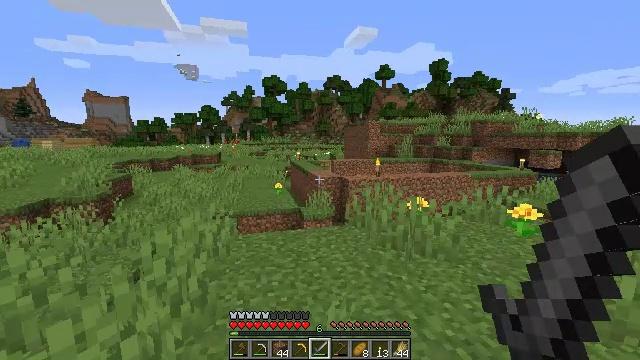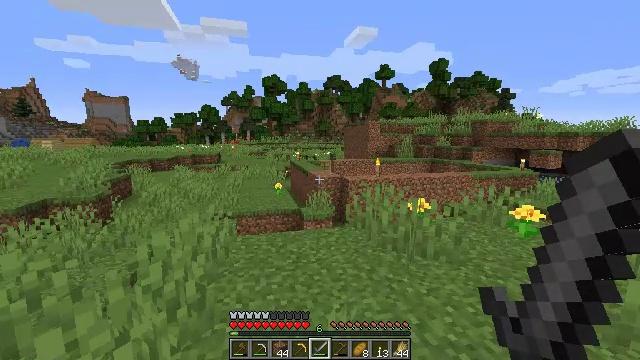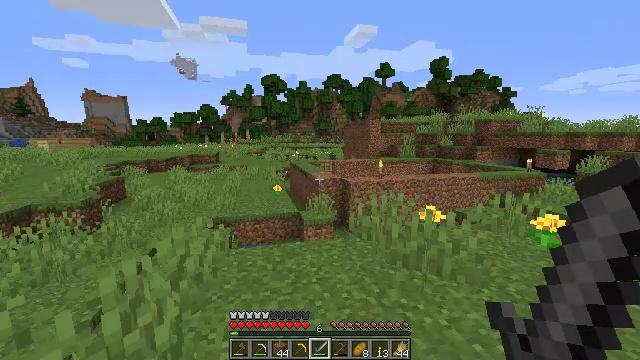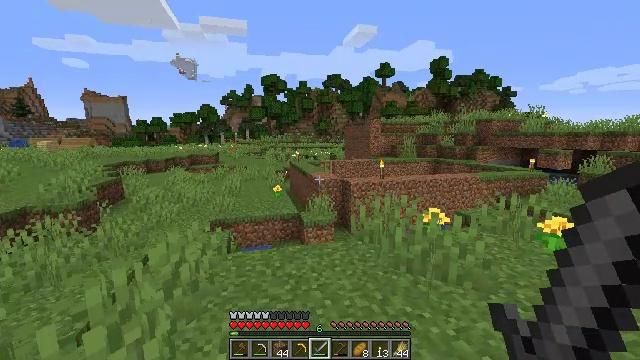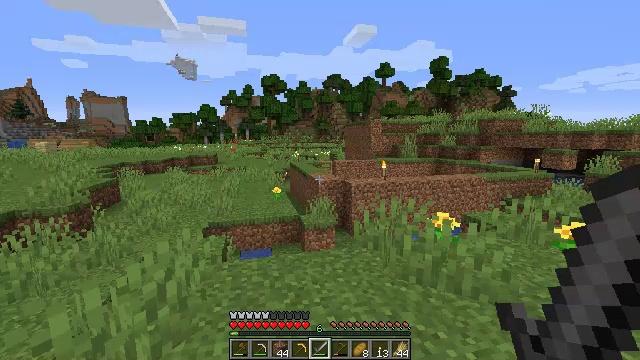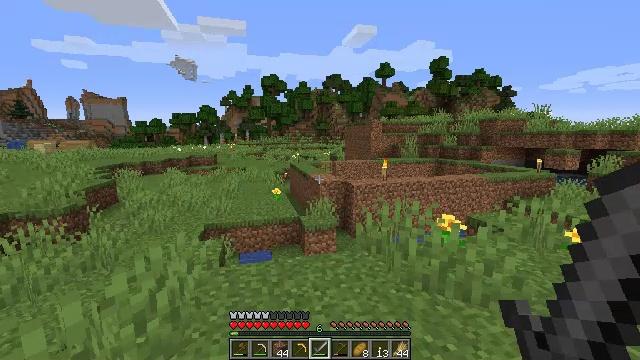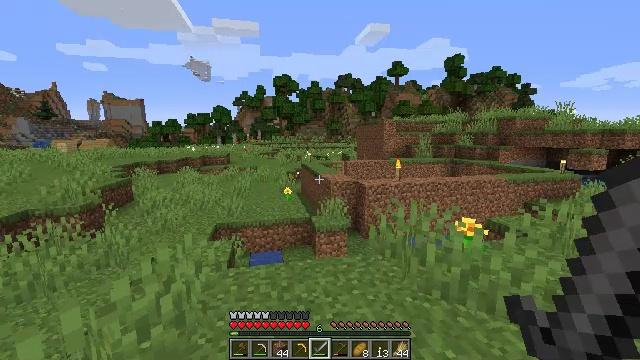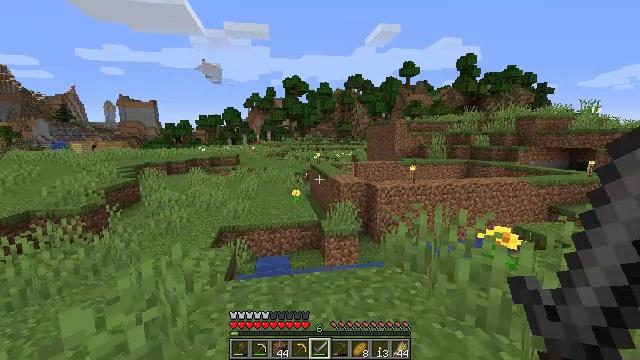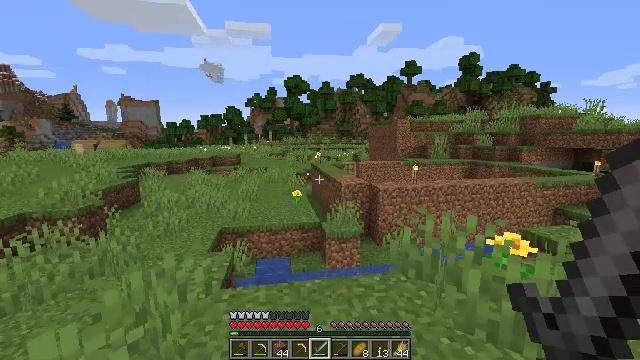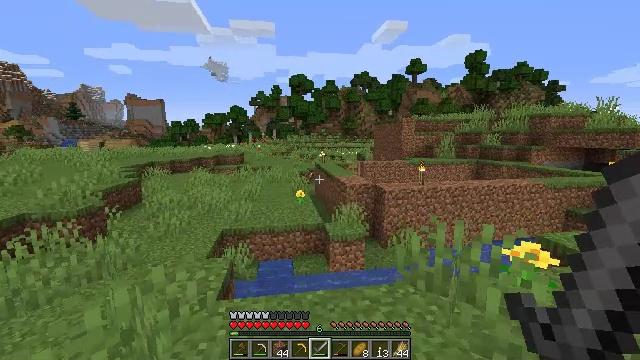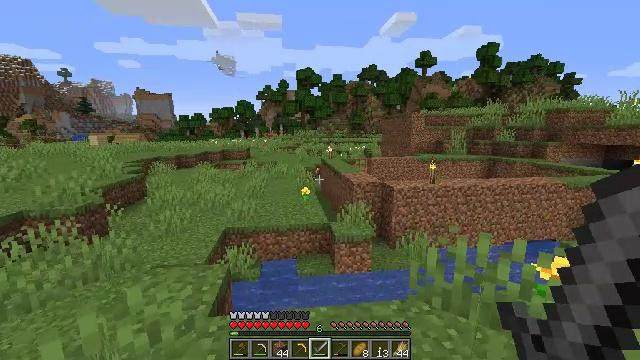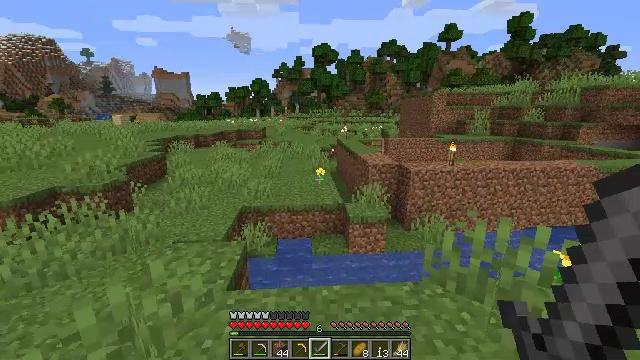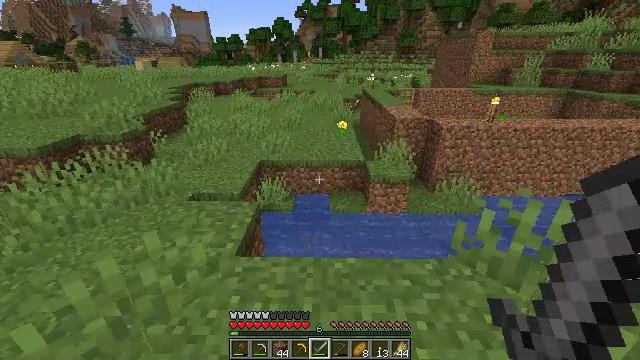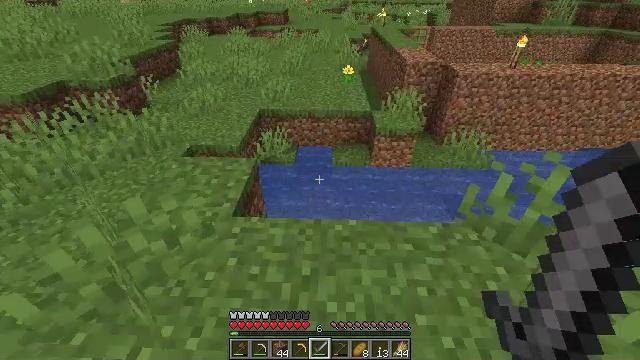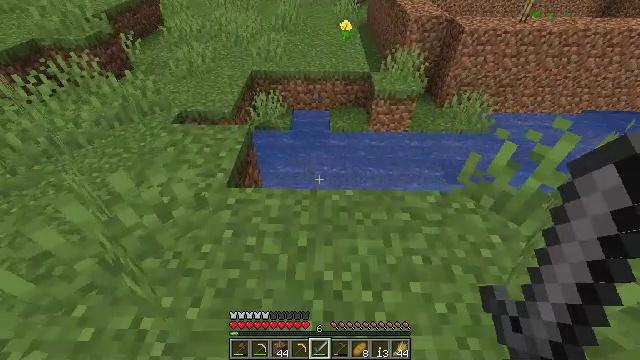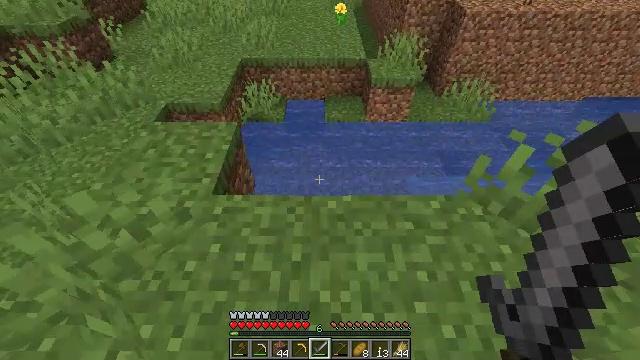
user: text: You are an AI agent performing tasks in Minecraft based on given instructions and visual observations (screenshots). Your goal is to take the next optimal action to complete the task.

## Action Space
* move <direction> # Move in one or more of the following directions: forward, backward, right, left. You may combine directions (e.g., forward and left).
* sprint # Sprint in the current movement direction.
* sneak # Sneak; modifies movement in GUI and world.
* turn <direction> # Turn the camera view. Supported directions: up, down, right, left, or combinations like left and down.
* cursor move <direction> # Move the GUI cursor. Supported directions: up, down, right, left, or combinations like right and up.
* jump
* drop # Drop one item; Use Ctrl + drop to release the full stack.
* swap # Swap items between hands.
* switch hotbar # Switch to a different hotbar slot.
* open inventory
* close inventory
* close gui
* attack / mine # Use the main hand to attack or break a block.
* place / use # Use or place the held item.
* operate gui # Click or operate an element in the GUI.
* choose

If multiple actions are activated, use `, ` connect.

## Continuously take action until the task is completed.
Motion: motion action
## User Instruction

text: Open the crafting table to craft a shield.
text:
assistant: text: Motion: move forward
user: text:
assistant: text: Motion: move forward
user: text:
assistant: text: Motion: move forward
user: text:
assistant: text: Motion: move forward
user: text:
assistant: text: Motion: move forward
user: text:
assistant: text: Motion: move forward, turn left
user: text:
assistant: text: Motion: move forward, turn left
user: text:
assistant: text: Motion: move forward
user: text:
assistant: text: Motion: move forward
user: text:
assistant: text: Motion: move forward, turn left and down
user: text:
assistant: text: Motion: move forward, turn left and down
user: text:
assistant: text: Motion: move forward, turn left and down
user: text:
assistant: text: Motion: move forward, turn down
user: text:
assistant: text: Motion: move forward, turn down
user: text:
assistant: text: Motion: move forward, turn right and down
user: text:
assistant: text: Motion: move forward, turn right
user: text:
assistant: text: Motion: move forward, turn right and down
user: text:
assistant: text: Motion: move forward, turn right
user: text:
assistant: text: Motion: move forward, turn right
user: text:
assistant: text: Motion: move forward
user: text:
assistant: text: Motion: move forward
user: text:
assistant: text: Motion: move forward
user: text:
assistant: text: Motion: move forward
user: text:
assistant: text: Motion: move forward
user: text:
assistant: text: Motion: move forward, jump
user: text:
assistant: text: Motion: move forward, jump
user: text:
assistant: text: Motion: move forward, jump
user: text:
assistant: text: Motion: move forward, jump
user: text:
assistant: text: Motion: move forward, jump
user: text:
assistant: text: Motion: move forward, jump